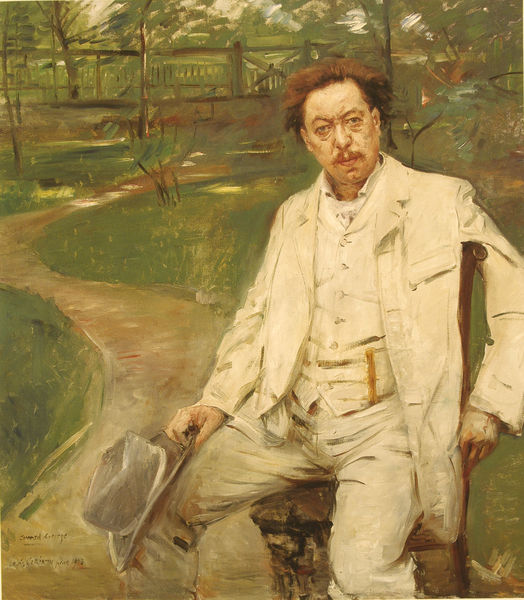
Titel: Porträt des Pianisten Conrad Ansorge
Künstler: Lovis Corinth
Standort: München
Institution: Städtische Galerie im Lenbachhaus
Schlagwörter: baum, gemälde, mann, schatten, weiß, bäume, grün, impressionismus, landschaft, ocker, sand, sitzen, äste, abend, braun, grau, hell, hintergrund, holz, hut, licht, mund, nase, renoir, schwarz, stirn, stuhl, blick, gras, park, parkanlage, rasen, rot, weg, wiese, zaun, beige, alt, anzug, bart, hemd, hose, jacke, schnurrbart, arm, arme, augen, falten, gesicht, kragen, mensch, bildnis, herr, hände, portrait, porträt, rückenlehne, signatur, baumstamm, morgen, natur, zweige, brücke, busch, gatter, pfad, sonne, sträucher, gold, haare, sessel, sitzend, person, augenbrauen, frontal, knopf, lippen, ohren, vornehm, wald, stock, garten, schrift, sommer, armlehne, lehne, haltung, hosen, kette, modern, mauer, allee, gartenzaun, pause, rast, ausdruck, bank, hocker, matt, chair, court, hands, hat, men, red, white, schnäuzer, bench, collar, duktus, face, green, grey, hair, old, painting, schnurbart, sitting, draussen, krawatte, ernst, streng, sitzt, stuhllehne, maler, uhr, brown, geländer, knie, knöpfe, fein, selbstporträt, tränensäcke, hutkrempe, jacket, kritisch, weste, krempe, kurze haare, frühling, corinth, gerüst, lovis, lovis corinth, spaziergang, augenringe, selbstbildnis, liebermann, stetson, uhrenkette, hand, selbstportrait, gelassen, man, tree, dandy, ear, head, landscape, lap, summer, trees, zaum, dreiteiler, suit, wei?, grass, bushes, garden, path, road, way, schnäuer, taschenuhr, künstlerporträt, ansehen, stren, impressionism, brow, chin, mouth, buttons, old man, ausruhen, unterwegs, baumstumpf, hemnd, bridge, fence, arms, vest, halbschatten, artist, ears, pants, marc, legs, krücke, bush, finger, fingers, beig, redhead, cheek, parkbank, forehead, krückstock, boheme, haar, azug, mustache, leg, sommeranzug, gaten, weisser anzug, walkway, pathway, seöbstbioödm, hu, weisser hut, belly, sad man, dimple, sir, sitting man, suite, ormann, anuzg, zuan, cleft, fense, pockeetwatch, cleft chin, raised eyebrow, monsieur, man wuth hat, man in park, man on bench, a man sitting on a bench, in a park, with a hay, wearing all white